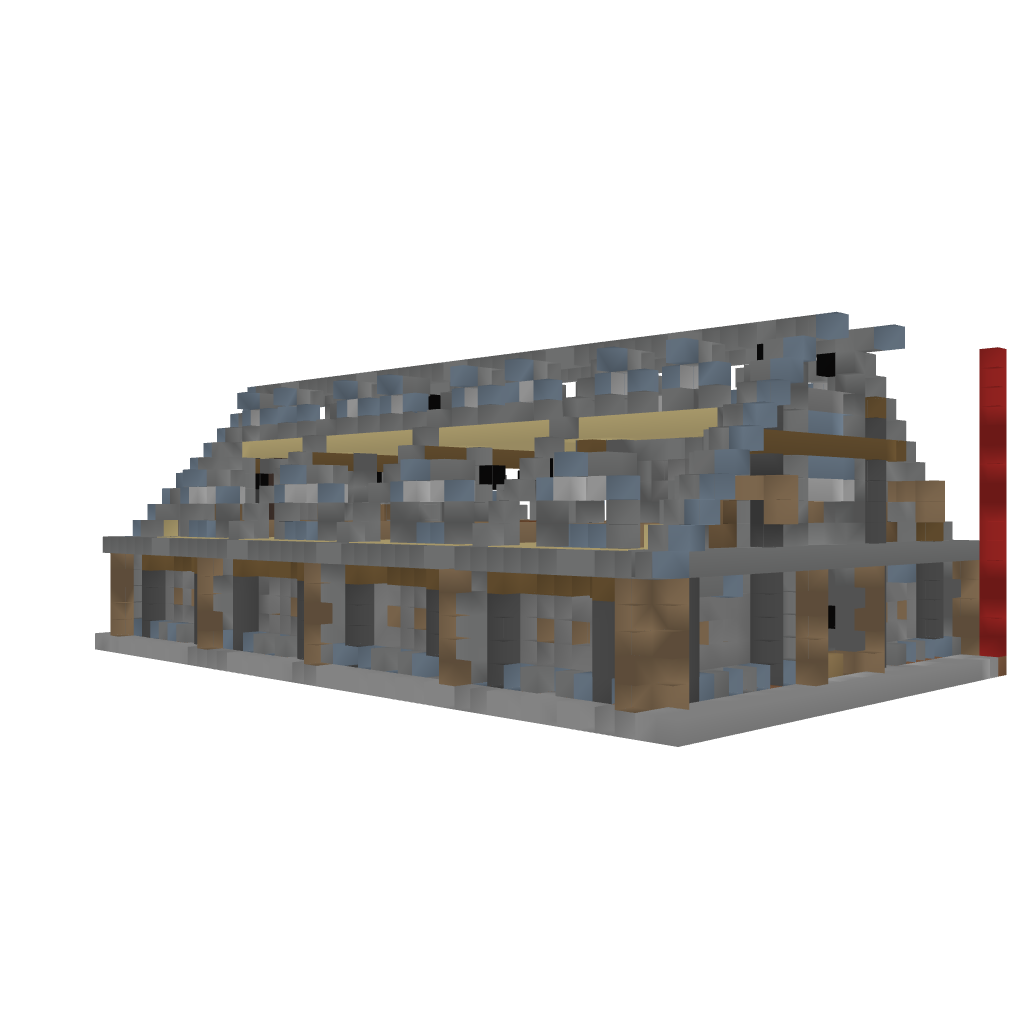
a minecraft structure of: Stable 1